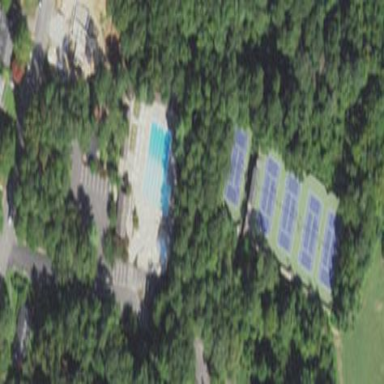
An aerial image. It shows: Sports centre with facilities for swimming and tennis.